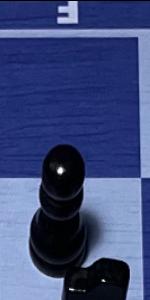
Label: Pawn_Black